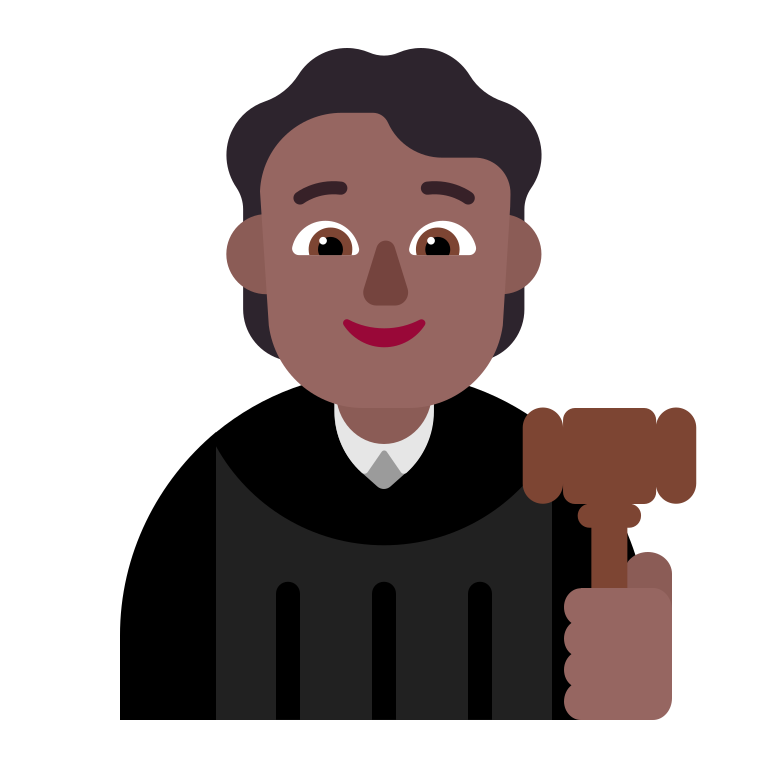
judge flat  dark